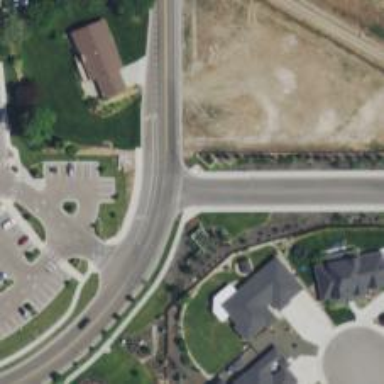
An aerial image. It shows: Unmarked road crossing.